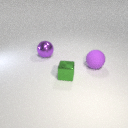
small green metal cube to the left of large purple rubber sphere